Question: I want to position some divs on top of all ads on Amazon.com like this:

This is for a project of mine. The above picture was achieved through getting the coordinates of the ads using getBoundingClientRect and creating divs, setting top and left based on these coordinates, and appending the divs to document.body. However, since they have absolute position and are children of document.body, they do not move with the ads. For example, if I resize the window, <URL>
Also, in product pages, <URL>.
I have also tried appending the divs to the parents of the iframes/ads, but I can never seem to make them appear outside of their parent. I have tried suggestions from various links, such as making position:absolute, setting bottom or top, making the parents position:relative but nothing has worked. There has been one instance of the div appearing outside of the parent but it was in some random position above it <URL>.
I seriously don't know how to accomplish this. Ideally, the div would be a sibling of the iframe or something like that, so I don't have to deal with the divs not moving when the window resizes. I just can't seem to get anything work, though.
'''
// Here is the code for appending to parent of iframes.
// The divs just end up overlaying the ad.
function setStyle(element, styleProperties) {
for (var property in styleProperties) {
element.style[property] = styleProperties[property];
}
}
// Regex for getting all the parents of all the iframes
var placements = document.querySelectorAll('div[id^='ape_'][id$='placement']');
for (var i = 0; i < placements.length; ++i) {
var placement = placements[i];
var iframe = placement.getElementsByTagName('iframe')[0];
var debugDiv = document.createElement('div');
debugDiv.id = iframe.id + '_debug_div';
setStyle(debugDiv, {
'backgroundColor': '#ff0000',
'height': '30px',
'display': 'block',
'position': 'absolute',
'top': '-30px',
'zIndex': '<PHONE>',
});
alert(placement.id)
placement.style.position = 'relative'
placement.appendChild(debugDiv);
}
'''
edit:
Here's the getBoundingClientRect code:
'''
function setStyle(element, styleProperties) {
for (var property in styleProperties) {
element.style[property] = styleProperties[property];
}
}
function createDiv(iframeId, top, left, width) {
var div = document.createElement('div');
div.id = iframeId + '_debug_div';
setStyle(div, {
'backgroundColor': '#ccffff',
'backgroundColor': '#ff0000',
'height': '30px',
'width': width.toString() + 'px',
'display': 'block',
'position': 'absolute',
'top': (top - 30).toString() + 'px',
'left': left.toString() + 'px',
'zIndex': '<PHONE>'
});
return div;
}
var placements = document.querySelectorAll('div[id^='ape_'][id$='placement']');
for (var i = 0; i < placements.length; ++i) {
var placement = placements[i];
var iframe = placement.getElementsByTagName('iframe')[0];
var iframeRect = iframe.getBoundingClientRect();
iframeWidth = iframeRect.right - iframeRect.left;
var debugDiv = createDiv(iframe.id, iframeRect.top, iframeRect.left, iframeWidth);
document.body.appendChild(debugDiv);
};
'''
This doesn't work properly when the window is resized. It also does not work properly on product pages for some ads.
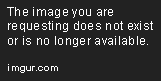
Answer: Try using the 'resize' eventlistener, with a DOM MutationObserver:
'''
var observeDOM = (function(){
var MutationObserver = window.MutationObserver || window.WebKitMutationObserver;
return function( obj, callback ){
if( !obj || !obj.nodeType === 1 ) return; // validation
if( MutationObserver ){
// define a new observer
var obs = new MutationObserver(function(mutations, observer){
callback(mutations);
})
// have the observer observe foo for changes in children
obs.observe( obj, { childList:true, subtree:true });
}
else if( window.addEventListener ){
obj.addEventListener('DOMNodeInserted', callback, false);
obj.addEventListener('DOMNodeRemoved', callback, false);
}
}
})();
window.onchange = function(){
observeDOM(document.body, () => {
window.addEventListener('resize', () => {
var placements = document.querySelectorAll('div[id^='ape_'] [id$='placement']');
for (var i = 0; i < placements.length; ++i) {
var placement = placements[i];
var iframe = placement.getElementsByTagName('iframe')[0];
var iframeRect = iframe.getBoundingClientRect();
iframeWidth = iframeRect.right - iframeRect.left;
var debugDiv = createDiv(iframe.id, iframeRect.top, iframeRect.left, iframeWidth);
document.body.appendChild(debugDiv);
}
});
});
}
'''
It's a start. I think the issue with the misplaced bars on the product pages may be fixed by using the 'onload' listener too, although I can't reproduce those issues for whatever reason. If it's not matching some ads altogether, that's likely due to your query selector, but I can't help fix that unfortunately.
The code for the DOM observer is from <URL> - however, if you're not already using jQuery,
Also, you may want to do something about the padding on the body, which may be the cause of the misalignment in some cases. You should probably get it using 'window.getComputedStyles', and compensate for it. Once again, however, I can't reproduce these errors.